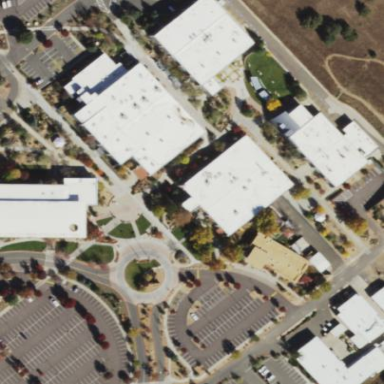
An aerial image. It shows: College building.